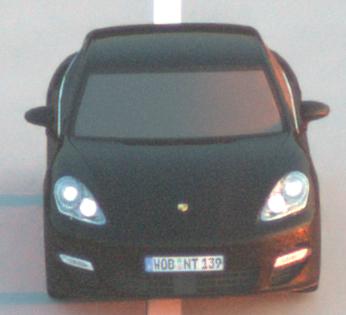
Make: Porsche
Model: Panamera
Detailed model: Panamera (970)
Model produced from: 2010/05
Model produced until: 2013/04
Doors: 5
Color: black
Road condition: dry road
Daytime: sunrise or sunset
Contrast: medium contrast